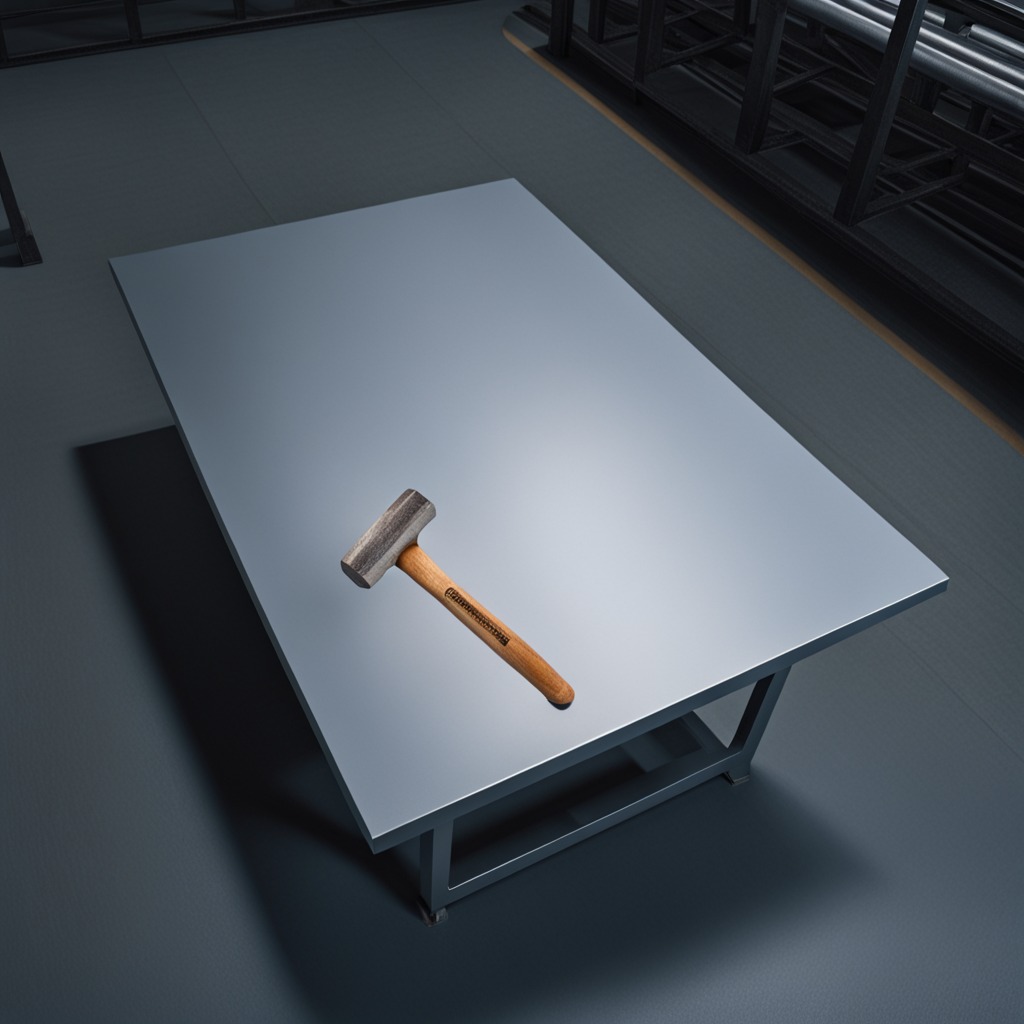
A hammer is lying on the tabletop in the basement.